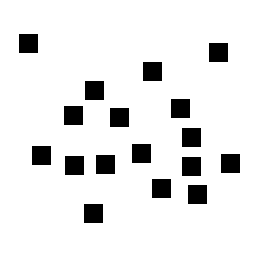
Squares: 17
Triangles: 0
Stars: 0
Total shapes: 17